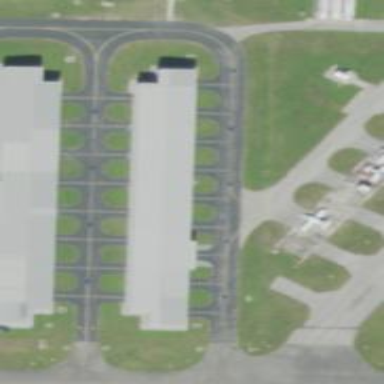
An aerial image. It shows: Image of taxiway at airport.